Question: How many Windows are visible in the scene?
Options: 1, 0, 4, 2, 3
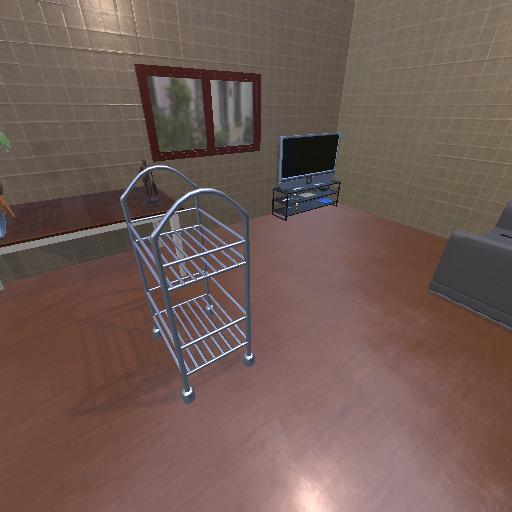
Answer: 1